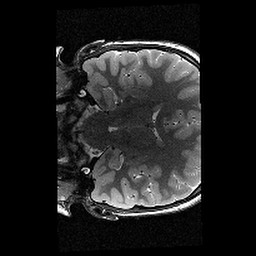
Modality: T2w
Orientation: coronal
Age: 11
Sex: female
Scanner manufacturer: siemens
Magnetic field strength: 3 T
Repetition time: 9.23 s
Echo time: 0.067 s